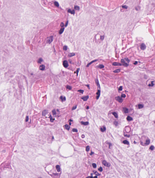
Tumor epithelial tissue: no
Tumor-associated stroma tissue: no
Normal tissue: yes